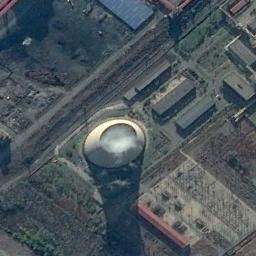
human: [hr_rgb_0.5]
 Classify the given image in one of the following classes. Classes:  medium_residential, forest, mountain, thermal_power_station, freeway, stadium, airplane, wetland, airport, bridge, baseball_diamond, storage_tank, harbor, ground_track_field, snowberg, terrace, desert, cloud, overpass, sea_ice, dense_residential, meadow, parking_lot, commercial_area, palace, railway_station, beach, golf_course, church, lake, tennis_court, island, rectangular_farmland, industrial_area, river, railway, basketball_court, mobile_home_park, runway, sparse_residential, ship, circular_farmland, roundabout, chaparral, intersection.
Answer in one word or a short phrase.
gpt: thermal_power_station